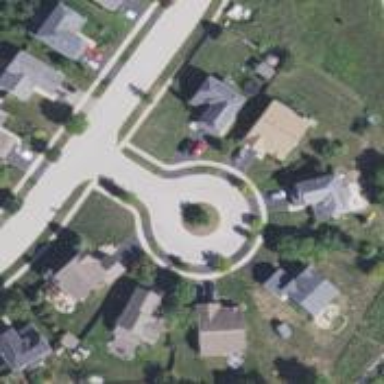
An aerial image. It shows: Turning loop on the road.